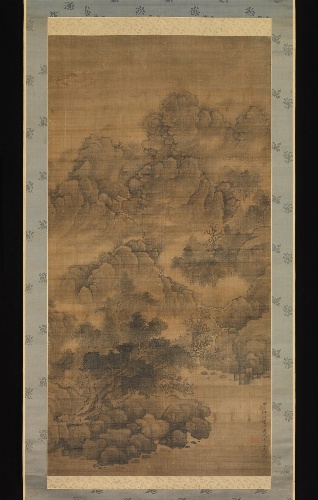
Title: 清 法若真 雲山圖軸|Cloudy Mountains
Artist: Fa Ruozhen
Artist bio: Chinese, 1613–1696
Date: 1684
Object type: Hanging scroll
Classification: Paintings
Medium: Hanging scroll, ink and color on silk
Culture: China
Period: Qing dynasty (1644–1911)
Dimensions: 54 1/8 x 27 3/8 in. (137.5 x 69.5 cm)
Department: Asian Art
Credit line: Purchase, The Vincent Astor Foundation Gift, 2010
Accession year: 2010
Repository: Metropolitan Museum of Art, New York, NY
Tags: Mountains|Landscapes